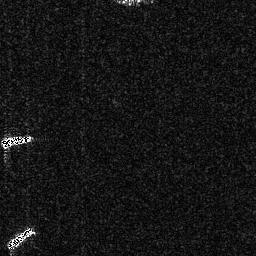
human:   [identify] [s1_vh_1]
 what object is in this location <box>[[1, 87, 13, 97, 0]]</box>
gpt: <ref>1 medium ship at the bottom left</ref>